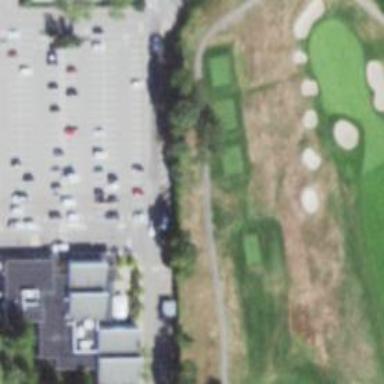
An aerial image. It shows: Path used for both walking and golf.